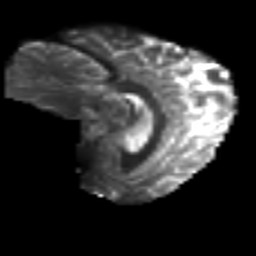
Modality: T2w
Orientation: sagittal
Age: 30
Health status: ill
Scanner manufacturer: philips
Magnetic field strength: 3 T
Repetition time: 9 s
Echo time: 0.127 s